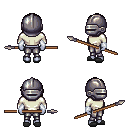
a pixel art fantasy rpg character, female body template, dark elf, purple skin, white long-sleeve shirt, metal pants, brown bangs hairstyle, metal helm, white cloth bracers, gray slippers, spear, four views (front, back, left, right), 2x2 character sprite sheet, small pixel art, hard edges, no anti-aliasing